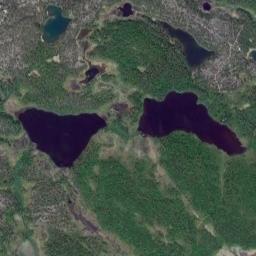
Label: lake